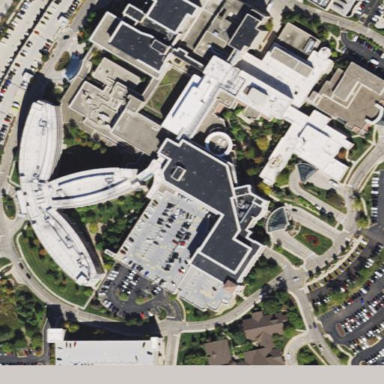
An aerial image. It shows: Hospital providing healthcare services.